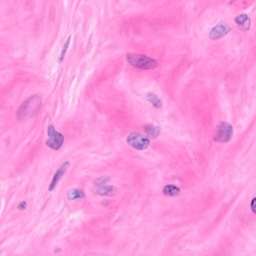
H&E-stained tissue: Breast